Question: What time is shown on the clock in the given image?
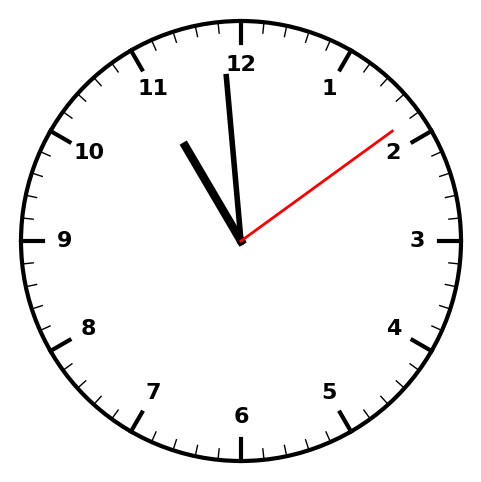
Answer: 10:59:09